Field crop: maize
Growth stage: 2
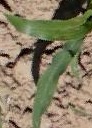
Species: maize